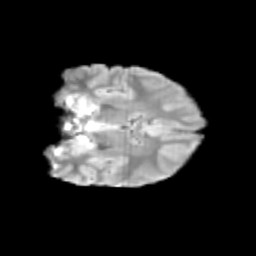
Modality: T2w
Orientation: coronal
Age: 11
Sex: female
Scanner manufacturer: siemens
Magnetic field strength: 3 T
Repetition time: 3.8 s
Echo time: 0.07 s